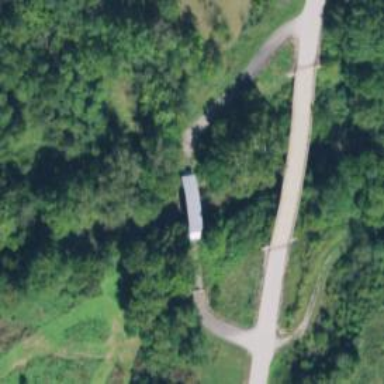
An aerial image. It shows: Covered bridge on residential road.